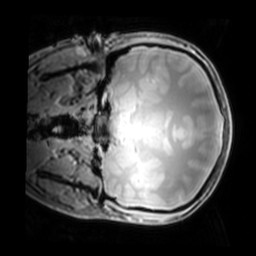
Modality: PDw
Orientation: coronal
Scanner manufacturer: philips
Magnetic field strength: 7 T
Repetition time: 0.008 s
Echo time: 0.001974 s